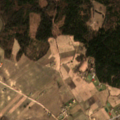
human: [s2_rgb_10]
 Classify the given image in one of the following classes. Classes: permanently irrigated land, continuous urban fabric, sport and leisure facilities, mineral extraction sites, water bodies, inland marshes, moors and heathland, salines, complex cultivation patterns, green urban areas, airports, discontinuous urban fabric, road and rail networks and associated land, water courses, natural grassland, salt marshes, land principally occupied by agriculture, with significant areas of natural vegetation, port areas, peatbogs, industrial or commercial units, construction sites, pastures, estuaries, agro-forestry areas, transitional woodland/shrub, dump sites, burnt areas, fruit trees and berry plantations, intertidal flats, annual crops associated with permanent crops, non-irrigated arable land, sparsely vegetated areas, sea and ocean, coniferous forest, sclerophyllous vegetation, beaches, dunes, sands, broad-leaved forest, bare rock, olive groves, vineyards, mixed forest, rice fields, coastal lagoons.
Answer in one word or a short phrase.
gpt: discontinuous urban fabric, non-irrigated arable land, complex cultivation patterns, coniferous forest, mixed forest, transitional woodland/shrub